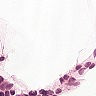
Metastatic tissue present: no